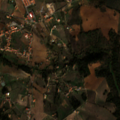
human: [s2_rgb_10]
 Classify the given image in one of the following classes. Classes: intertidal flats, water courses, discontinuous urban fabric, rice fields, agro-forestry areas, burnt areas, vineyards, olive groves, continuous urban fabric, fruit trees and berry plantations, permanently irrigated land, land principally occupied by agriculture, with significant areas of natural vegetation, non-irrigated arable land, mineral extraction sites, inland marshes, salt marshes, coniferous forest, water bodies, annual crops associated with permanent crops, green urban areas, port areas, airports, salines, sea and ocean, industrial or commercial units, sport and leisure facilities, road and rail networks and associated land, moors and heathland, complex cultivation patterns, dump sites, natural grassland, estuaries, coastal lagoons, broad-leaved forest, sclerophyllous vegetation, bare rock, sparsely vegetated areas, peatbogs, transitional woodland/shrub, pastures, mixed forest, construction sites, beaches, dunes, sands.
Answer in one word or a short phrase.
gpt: discontinuous urban fabric, non-irrigated arable land, complex cultivation patterns, broad-leaved forest, transitional woodland/shrub